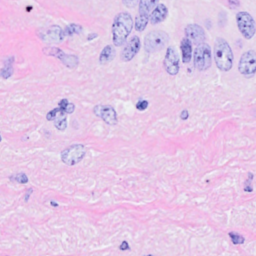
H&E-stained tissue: Breast